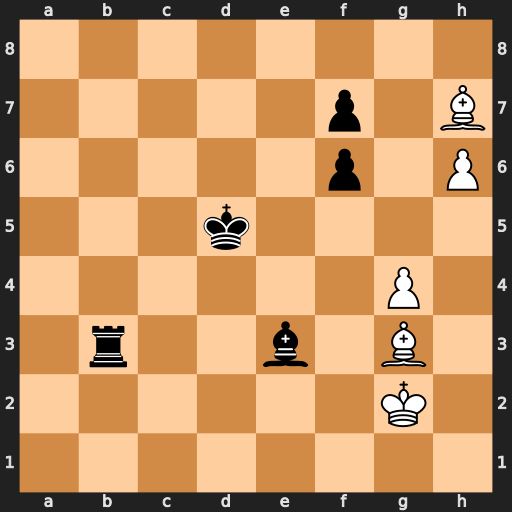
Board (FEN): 8/5p1B/5p1P/3k4/6P1/1r2b1B1/6K1/8
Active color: w
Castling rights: -
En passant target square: -
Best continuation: Be4+ Kxe4 h7